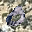
Label: 0